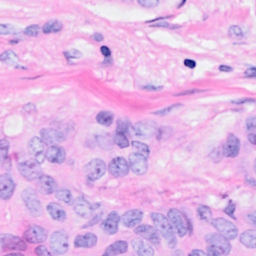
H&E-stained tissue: Breast